Question:
i wrote a program to get the address details from user and print the same without using 2 for loops, so i used function .
but i am getting
'''
public String add_show()
{
Scanner h=new Scanner(System.in);
System.out.println("Enter the number of address to deliver");
int n=h.nextInt();
String[] add=new String[n];
System.out.println("Enter the"+n+" of address to deliver");
for(int i=0;i<n;i++)
{
add[i]=h.next();
}
return add;
}
public void show()
{
System.out.println("Book name is "+B_name());
System.out.println("count "+department());
System.out.println("address is "+add_show());
}
'''
please update ,how to get returned value of array from function.
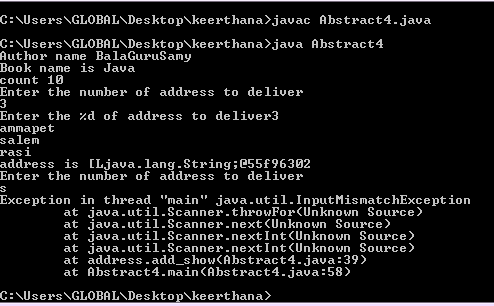
Answer: First, set the correct return type to return an array :
'''
public String[] add_show()
'''
Then, to print the result, I would suggest you to not print directly the result of the method, store them.
'''
System.out.println("Book name is "+B_name());
System.out.println("count "+department());
System.out.println("address is "+add_show());
'''
Would look like
'''
String bookName = B_name();
String count = department();
String[] addresses = add_show();
System.out.println("Book name is " + bookName);
System.out.println("count " + count);
System.out.println("address is " + addresses);
'''
Now, if you try to print an array directly, it will look like '[String@...', you need to get the content yourself, or use a method that will do it...
Using 'Arrays.toString', it will return a formatted 'String' like "[value1, value2, value3, ... valueN]", not perfect for a user
'''
String addressesFormat = Arrays.toString(addresses);
'''
You can used since Java 8 the 'String.join' to join every content with a specific delimiter :
'''
String addressesFormat = String.join("
", addresses);
'''
Then print the result :
'''
System.out.println("address is " + addressesFormat);
'''
FYI: You should check the Java standard notation, a method should not have '_' in his name, it should used camelCase to look like 'addShow'.